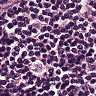
Metastatic tissue present: no